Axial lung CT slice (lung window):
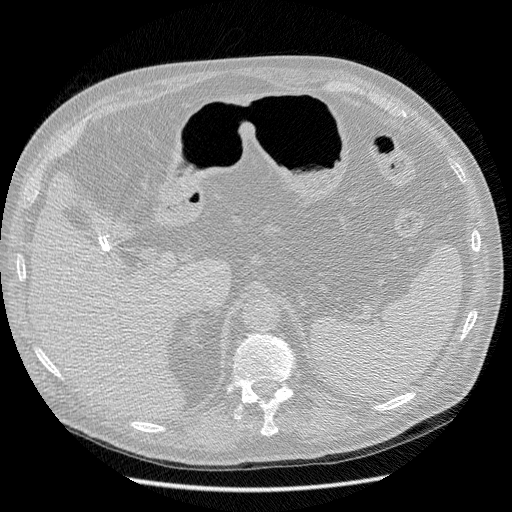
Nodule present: no